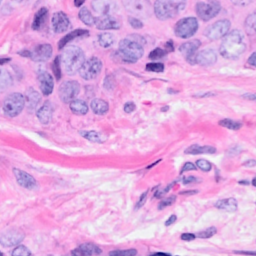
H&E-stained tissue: Breast